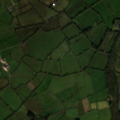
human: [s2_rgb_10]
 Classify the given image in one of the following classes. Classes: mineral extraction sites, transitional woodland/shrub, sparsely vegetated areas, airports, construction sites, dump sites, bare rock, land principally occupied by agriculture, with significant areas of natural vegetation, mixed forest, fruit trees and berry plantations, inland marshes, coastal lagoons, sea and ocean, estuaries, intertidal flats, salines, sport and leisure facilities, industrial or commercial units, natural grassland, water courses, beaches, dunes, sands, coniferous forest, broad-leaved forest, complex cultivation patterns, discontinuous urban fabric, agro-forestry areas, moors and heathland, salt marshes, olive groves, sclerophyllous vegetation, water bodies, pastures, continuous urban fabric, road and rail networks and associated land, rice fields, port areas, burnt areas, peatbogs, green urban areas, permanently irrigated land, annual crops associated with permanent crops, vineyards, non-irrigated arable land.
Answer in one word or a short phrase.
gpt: pastures